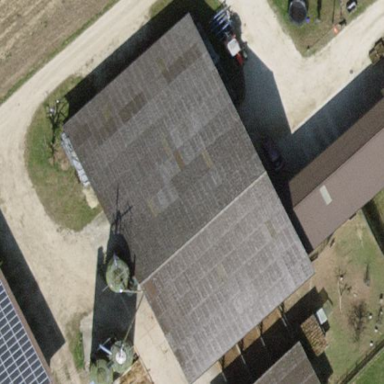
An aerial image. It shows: Farm with farmyard.